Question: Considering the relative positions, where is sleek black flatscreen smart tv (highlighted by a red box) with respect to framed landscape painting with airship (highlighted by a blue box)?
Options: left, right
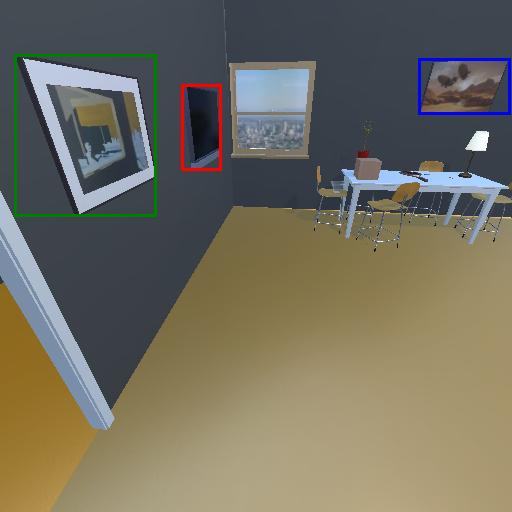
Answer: left